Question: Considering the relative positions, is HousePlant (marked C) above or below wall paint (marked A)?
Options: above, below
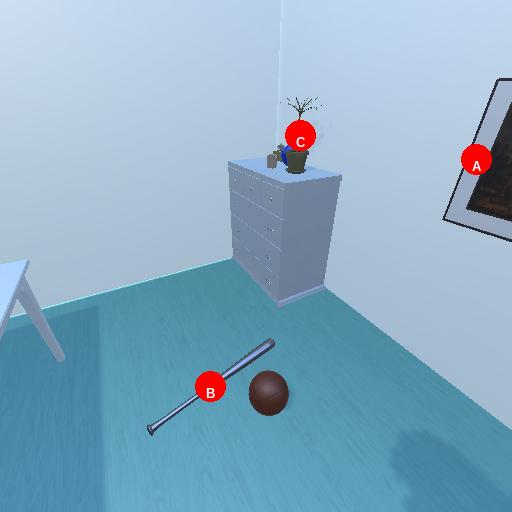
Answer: above